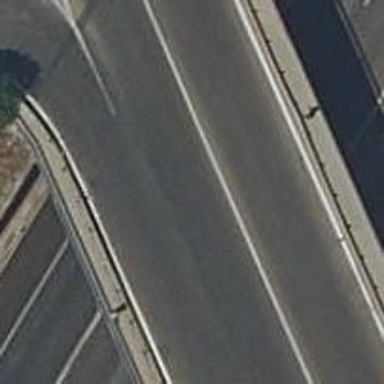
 featuring bridge. Both sides of the road have sidewalks."